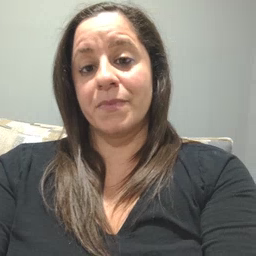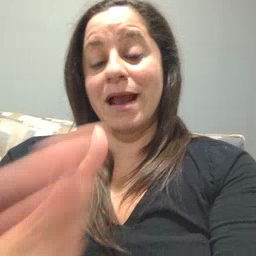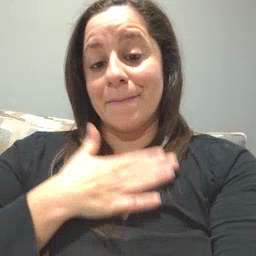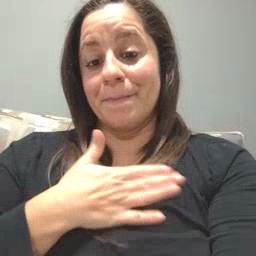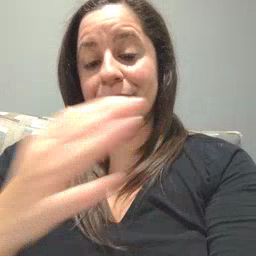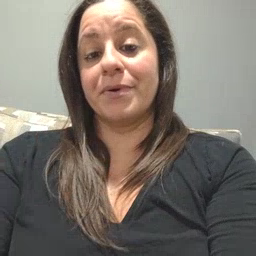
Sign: happy